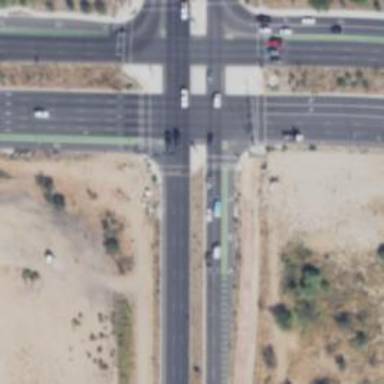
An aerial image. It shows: Marked crossing on the road.